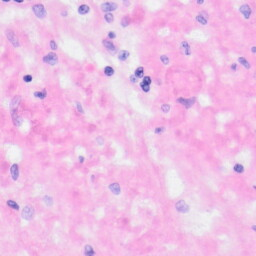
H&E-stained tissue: Kidney